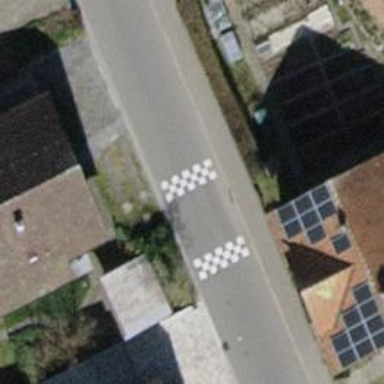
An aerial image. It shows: Traffic calming hump on the road.